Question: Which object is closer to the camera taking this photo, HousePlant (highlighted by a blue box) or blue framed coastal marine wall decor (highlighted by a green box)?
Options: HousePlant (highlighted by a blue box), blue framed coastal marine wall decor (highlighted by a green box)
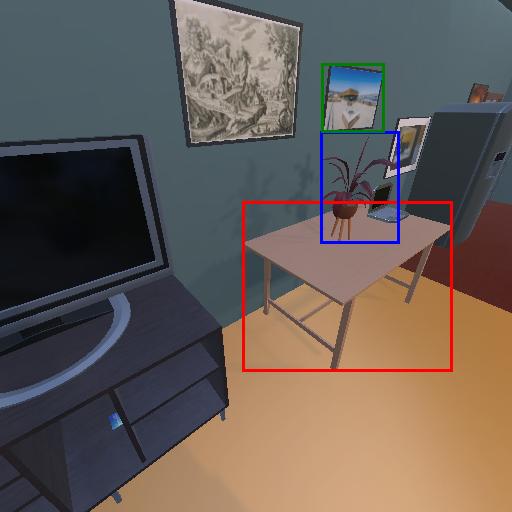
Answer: HousePlant (highlighted by a blue box)